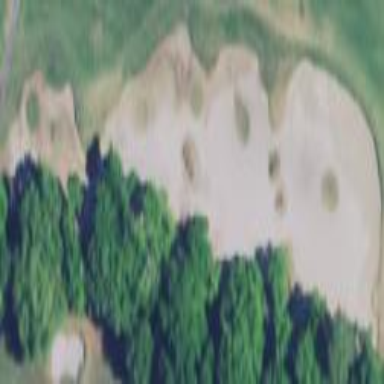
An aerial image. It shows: Sandy area is golf bunker.